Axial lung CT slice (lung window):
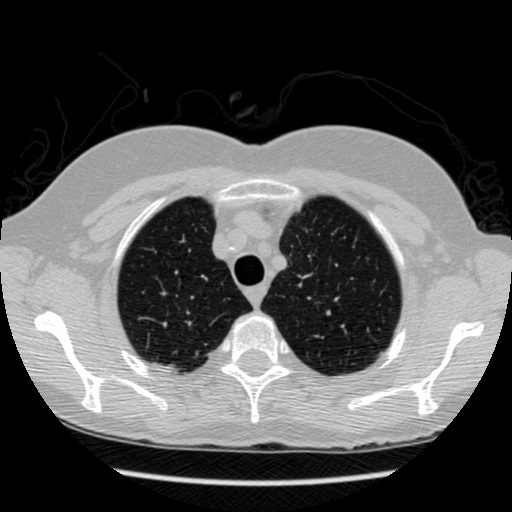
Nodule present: no